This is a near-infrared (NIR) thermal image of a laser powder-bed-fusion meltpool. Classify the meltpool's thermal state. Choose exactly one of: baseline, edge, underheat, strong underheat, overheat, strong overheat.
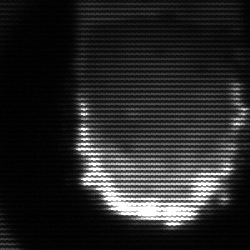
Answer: baseline